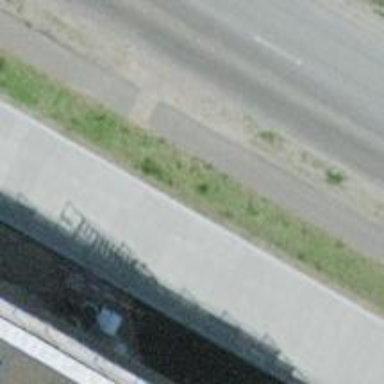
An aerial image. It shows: Bus stop with shelter. It is platform for public transport.